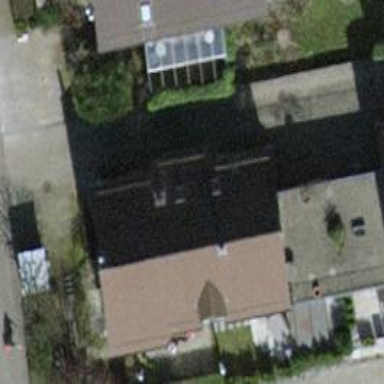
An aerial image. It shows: Building with tiled roof.